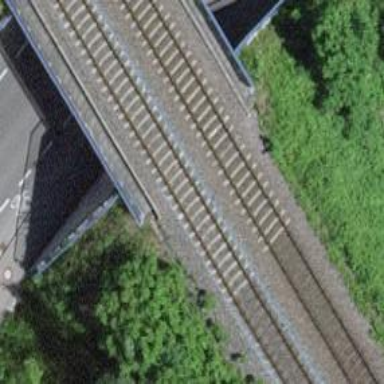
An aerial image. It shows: Bridge over railway line.